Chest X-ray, PA view. Patient: 61 years old, sex F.
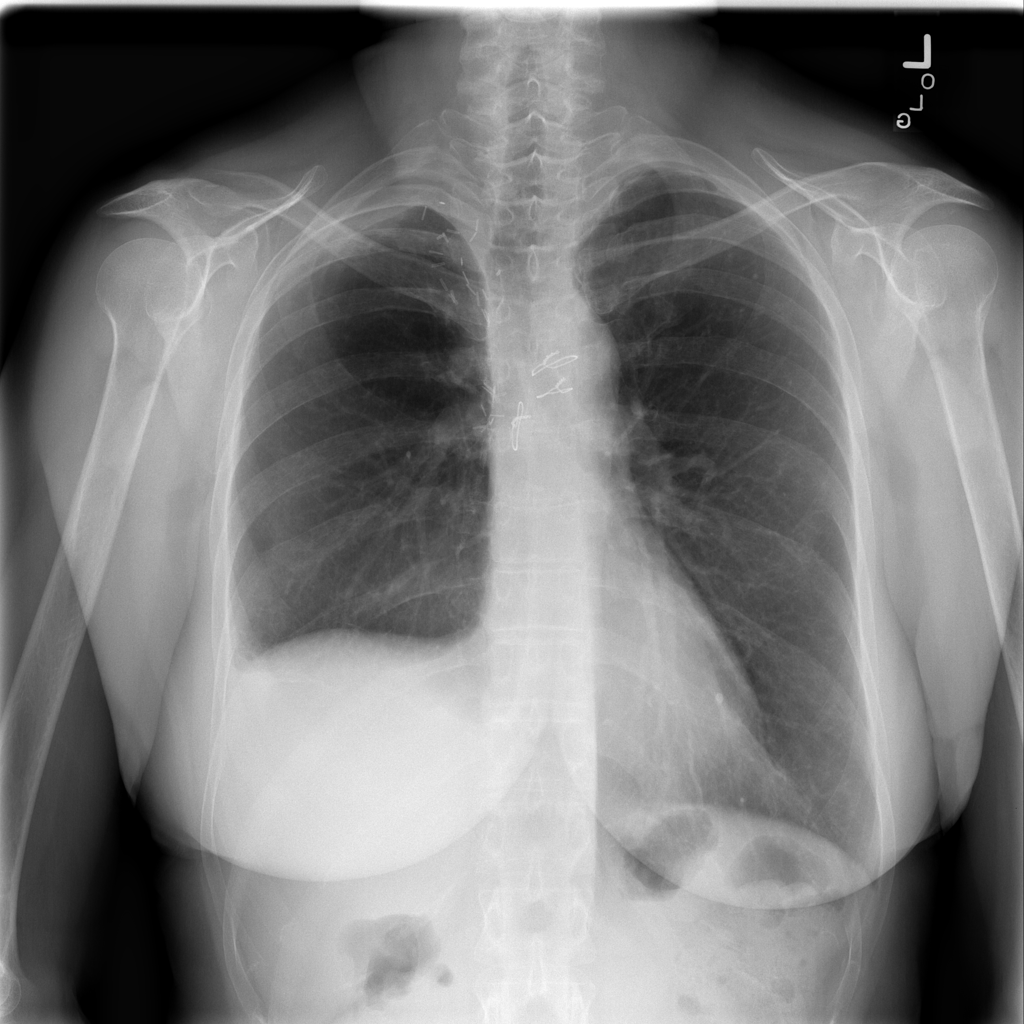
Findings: Atelectasis